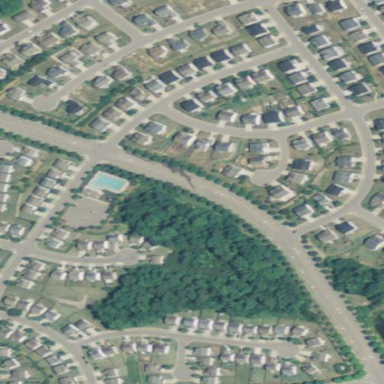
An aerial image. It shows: Residential neighbourhood.